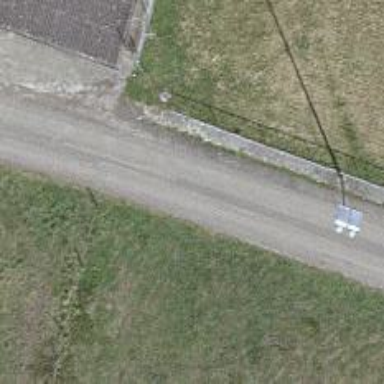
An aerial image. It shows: Unclassified road with paved surface.